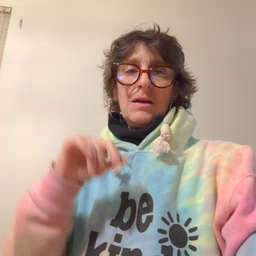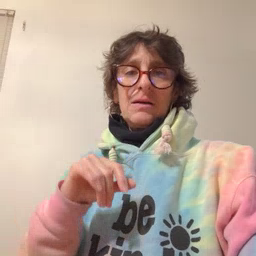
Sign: look